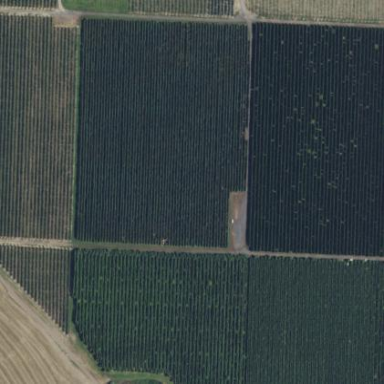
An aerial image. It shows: Orchard.